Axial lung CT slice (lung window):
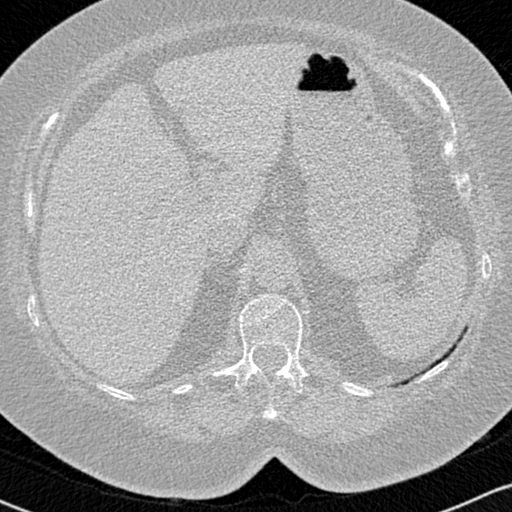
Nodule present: no